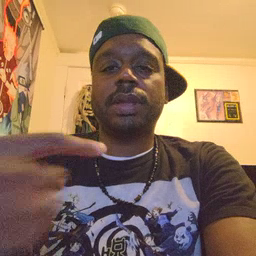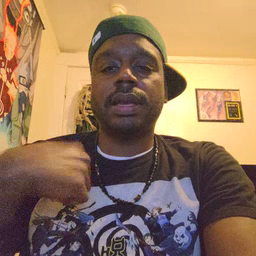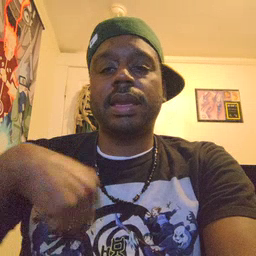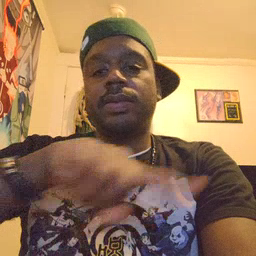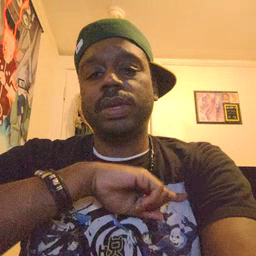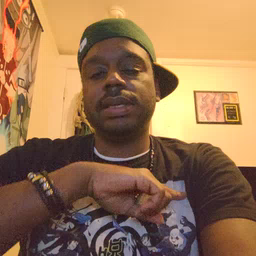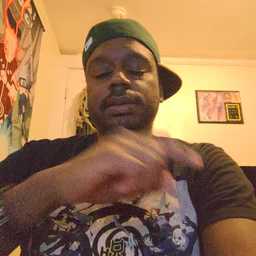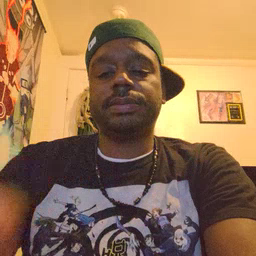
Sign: weus